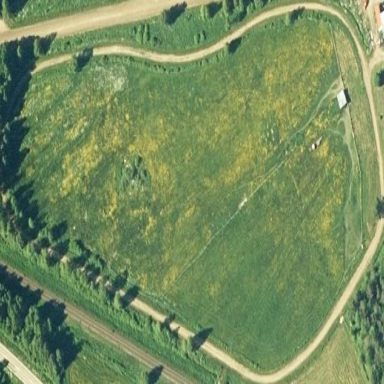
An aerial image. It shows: Unpaved bridleway with grade3 tracktype.